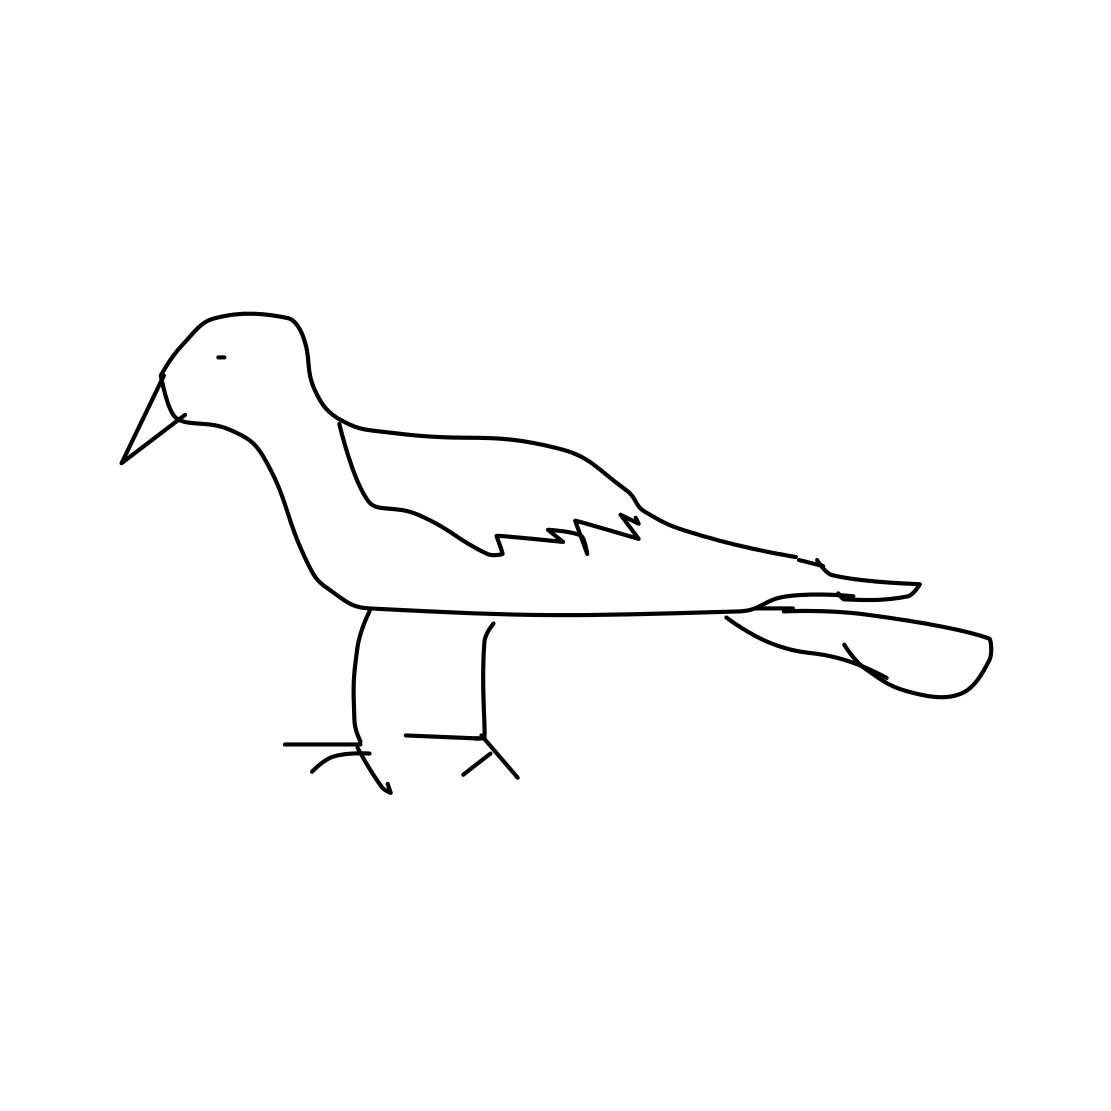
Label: standing bird